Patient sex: F
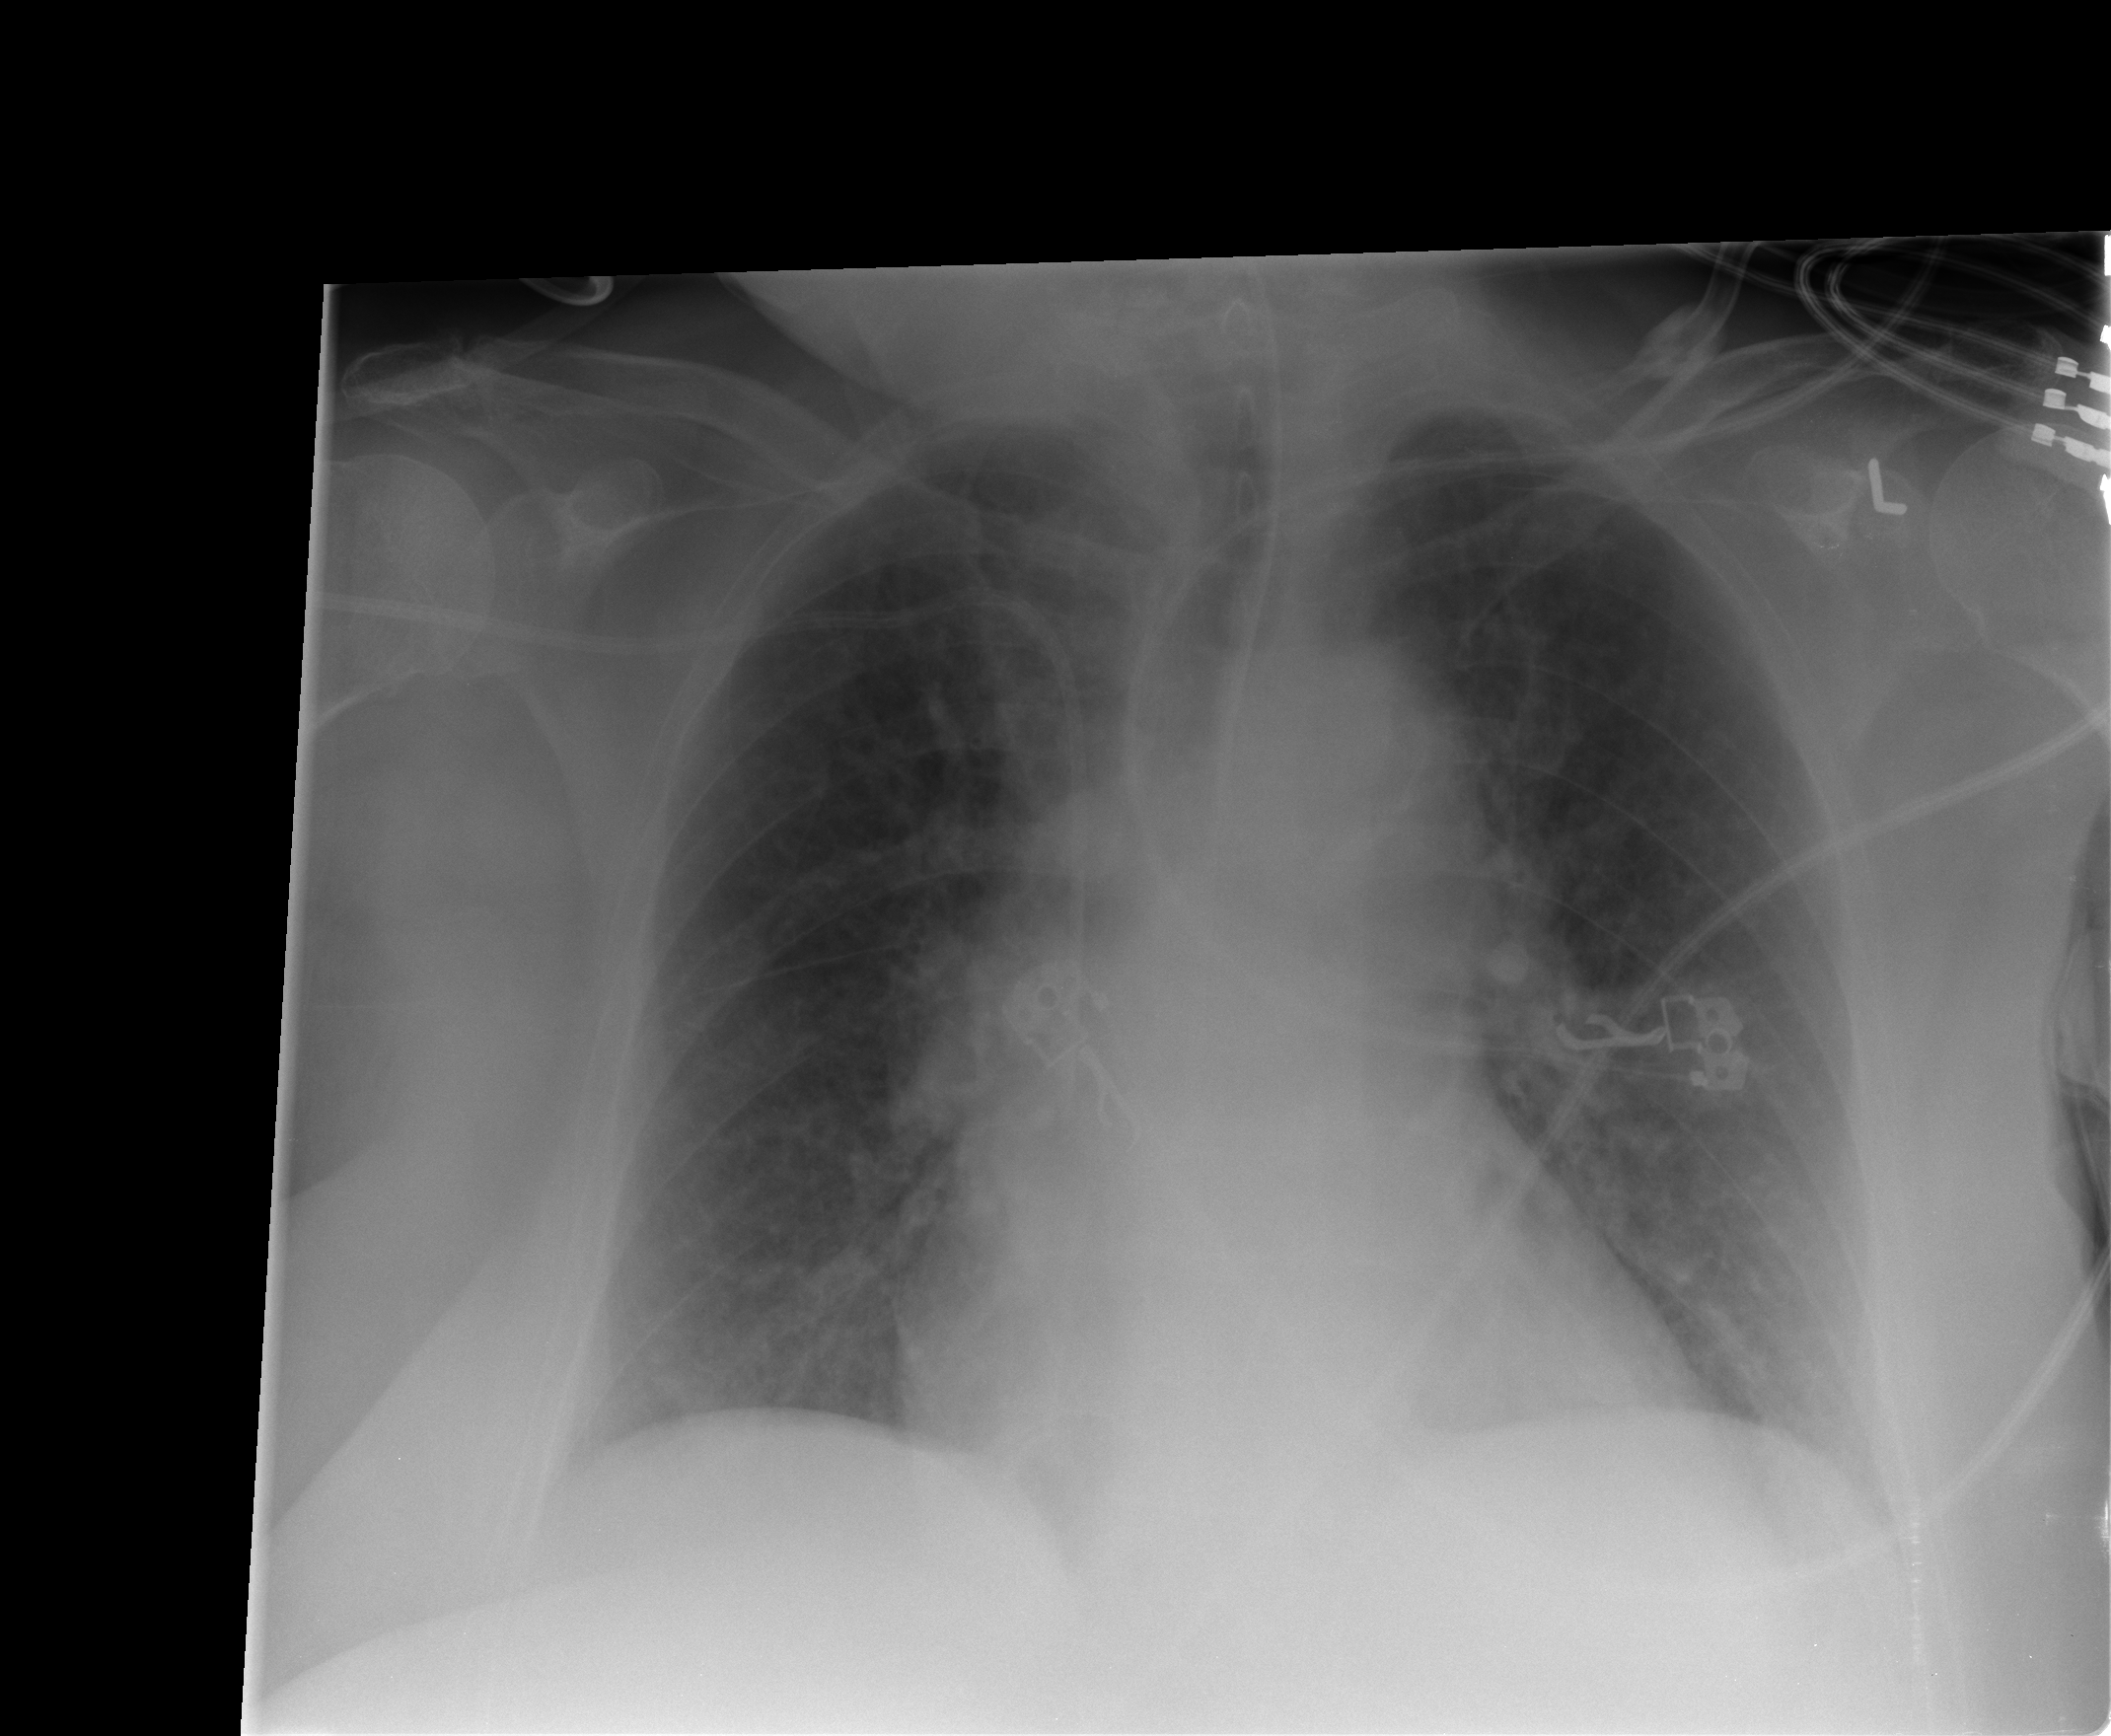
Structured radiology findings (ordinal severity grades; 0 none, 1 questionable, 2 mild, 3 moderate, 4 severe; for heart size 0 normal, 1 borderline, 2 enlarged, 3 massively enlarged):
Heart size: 1
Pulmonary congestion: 2
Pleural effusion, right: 0
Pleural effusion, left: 0
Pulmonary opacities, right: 1
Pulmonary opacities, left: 1
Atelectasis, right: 2
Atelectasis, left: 2